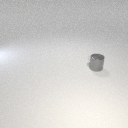
small gray metal cylinder